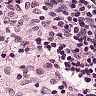
Metastatic tissue present: no